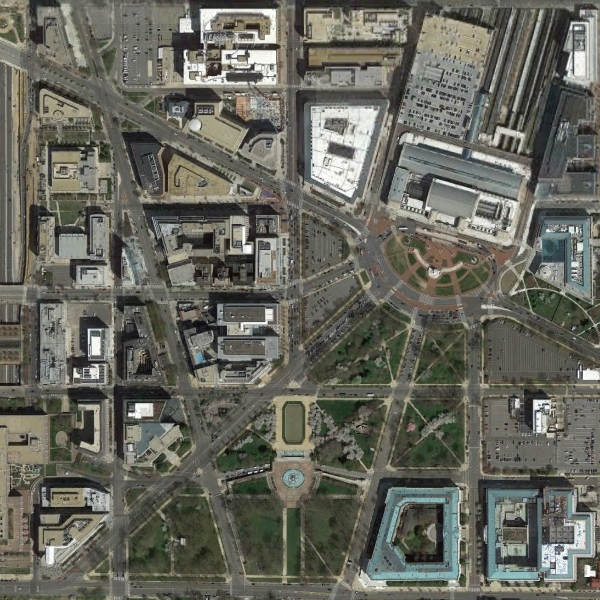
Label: School